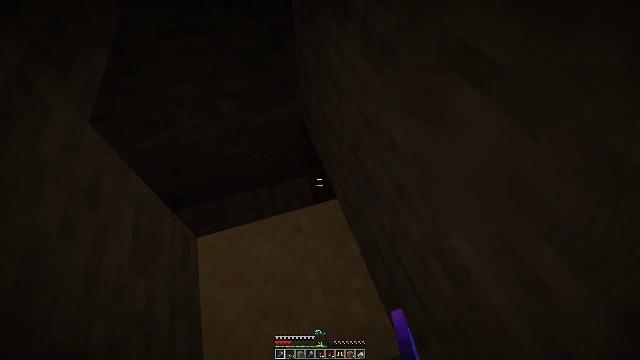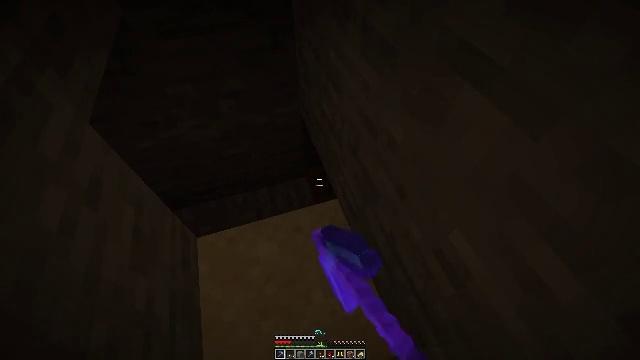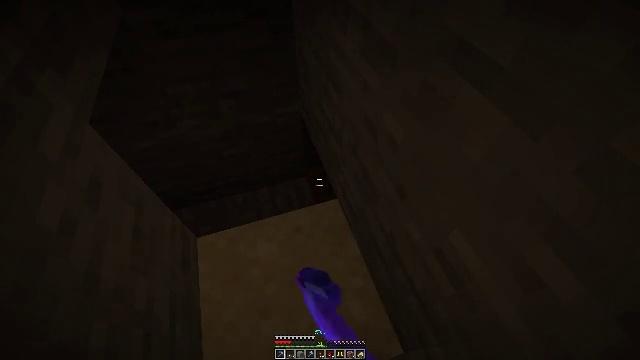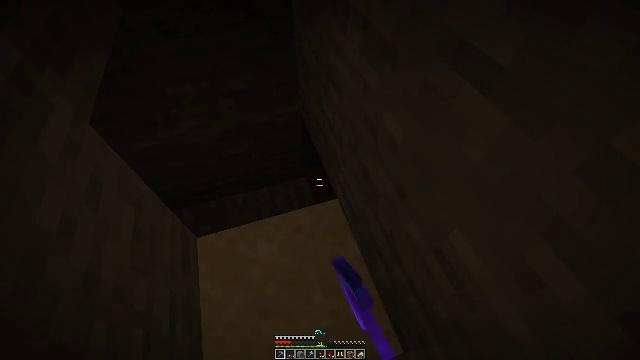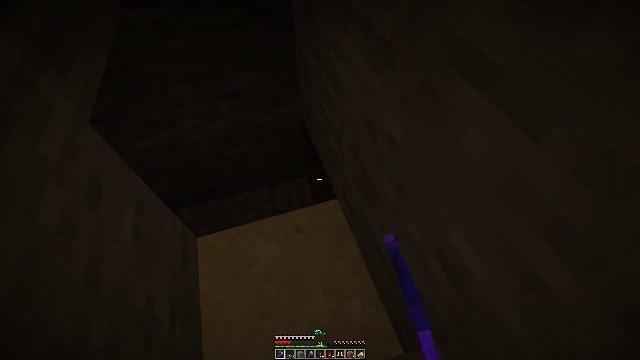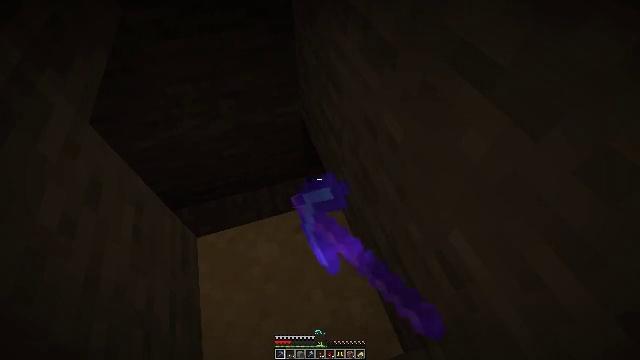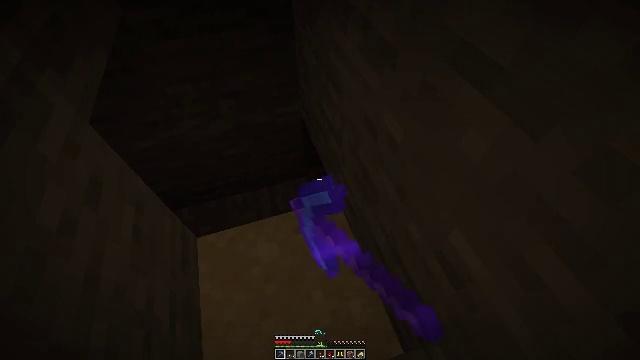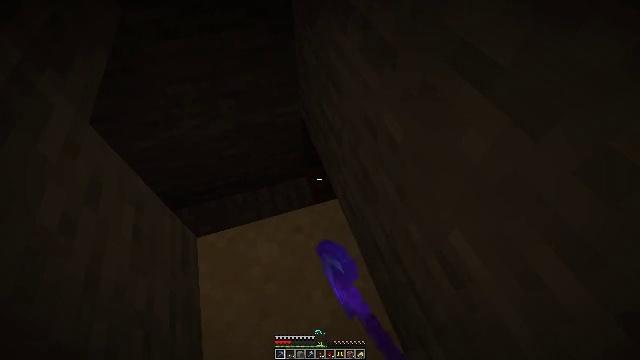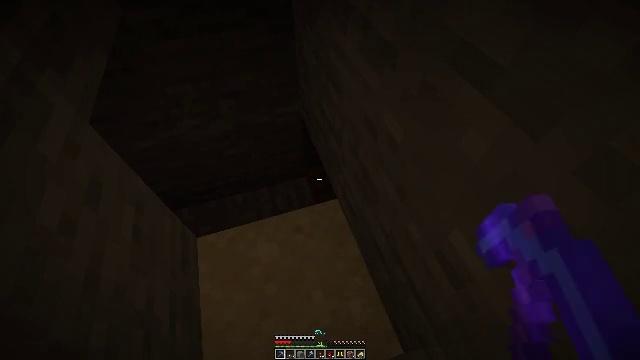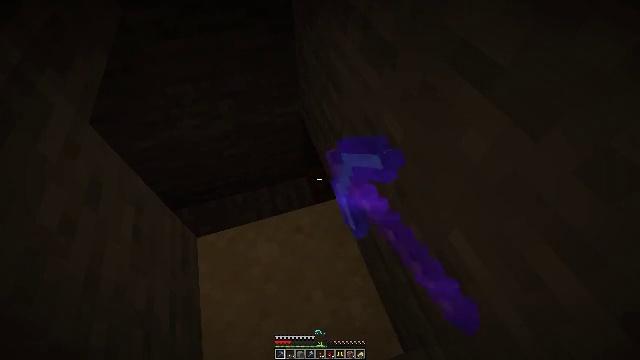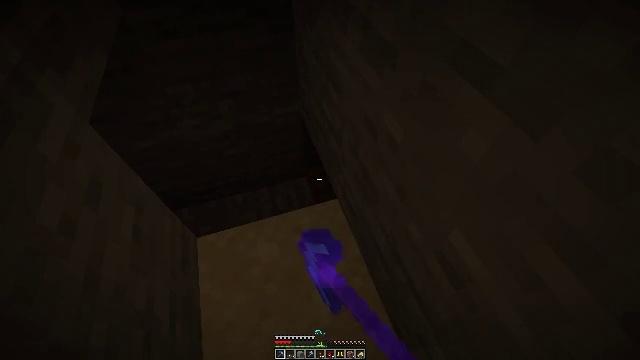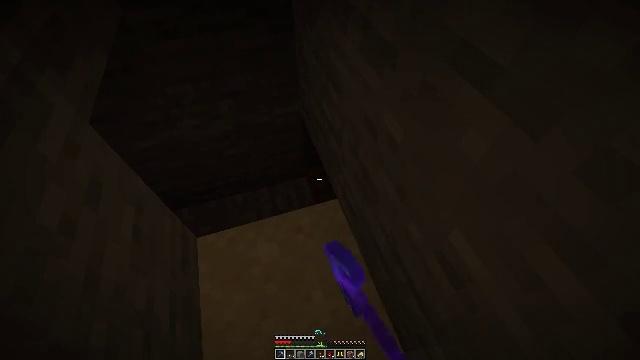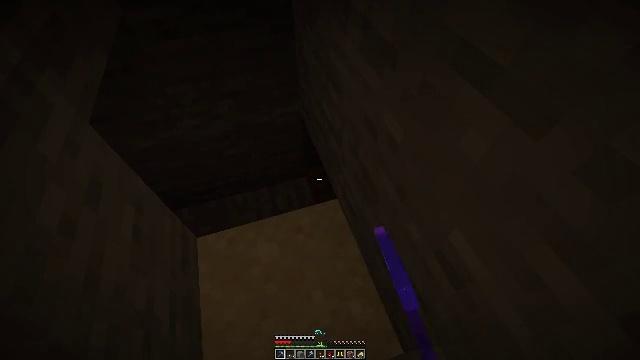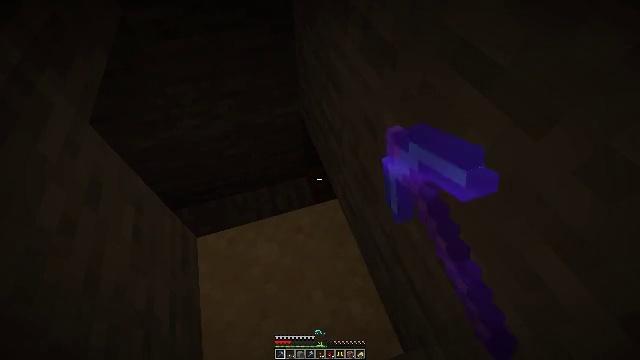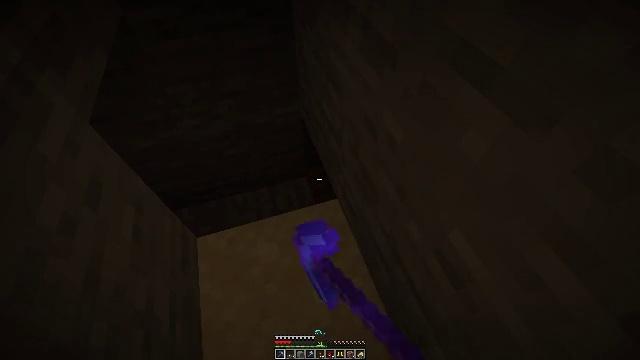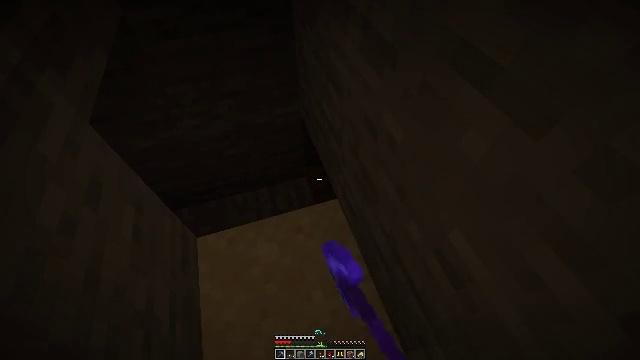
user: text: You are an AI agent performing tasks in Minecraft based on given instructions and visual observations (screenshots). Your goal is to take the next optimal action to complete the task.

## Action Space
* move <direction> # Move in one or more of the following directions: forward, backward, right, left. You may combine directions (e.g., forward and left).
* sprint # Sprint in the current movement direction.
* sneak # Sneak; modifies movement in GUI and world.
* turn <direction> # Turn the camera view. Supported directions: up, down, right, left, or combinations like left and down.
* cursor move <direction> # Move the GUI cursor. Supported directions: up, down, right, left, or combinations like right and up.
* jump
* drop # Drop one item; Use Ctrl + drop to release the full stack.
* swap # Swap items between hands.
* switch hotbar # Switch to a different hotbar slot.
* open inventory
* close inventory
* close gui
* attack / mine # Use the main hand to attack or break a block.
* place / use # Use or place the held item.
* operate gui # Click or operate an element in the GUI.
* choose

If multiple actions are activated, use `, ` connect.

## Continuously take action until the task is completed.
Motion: motion action
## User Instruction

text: Attack the spruce trapdoor to gather it.
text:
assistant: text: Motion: attack / mine
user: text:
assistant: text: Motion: attack / mine
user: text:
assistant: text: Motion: attack / mine
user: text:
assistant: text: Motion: attack / mine
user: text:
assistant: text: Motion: attack / mine
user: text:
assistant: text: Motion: attack / mine
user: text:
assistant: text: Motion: attack / mine
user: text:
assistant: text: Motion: attack / mine
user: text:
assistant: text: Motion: attack / mine
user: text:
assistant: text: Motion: attack / mine
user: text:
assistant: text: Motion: attack / mine
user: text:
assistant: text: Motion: attack / mine
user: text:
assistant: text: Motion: attack / mine
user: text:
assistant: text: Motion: attack / mine
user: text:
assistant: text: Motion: attack / mine
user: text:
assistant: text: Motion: attack / mine
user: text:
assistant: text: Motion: attack / mine
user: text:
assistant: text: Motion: attack / mine
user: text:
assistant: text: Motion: attack / mine
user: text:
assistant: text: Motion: attack / mine
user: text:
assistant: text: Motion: attack / mine
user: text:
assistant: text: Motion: attack / mine
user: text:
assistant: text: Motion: attack / mine
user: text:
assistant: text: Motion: attack / mine
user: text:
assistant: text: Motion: attack / mine
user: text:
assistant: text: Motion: attack / mine
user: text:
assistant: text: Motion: attack / mine
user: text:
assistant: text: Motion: attack / mine
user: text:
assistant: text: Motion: attack / mine
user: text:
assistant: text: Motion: attack / mine